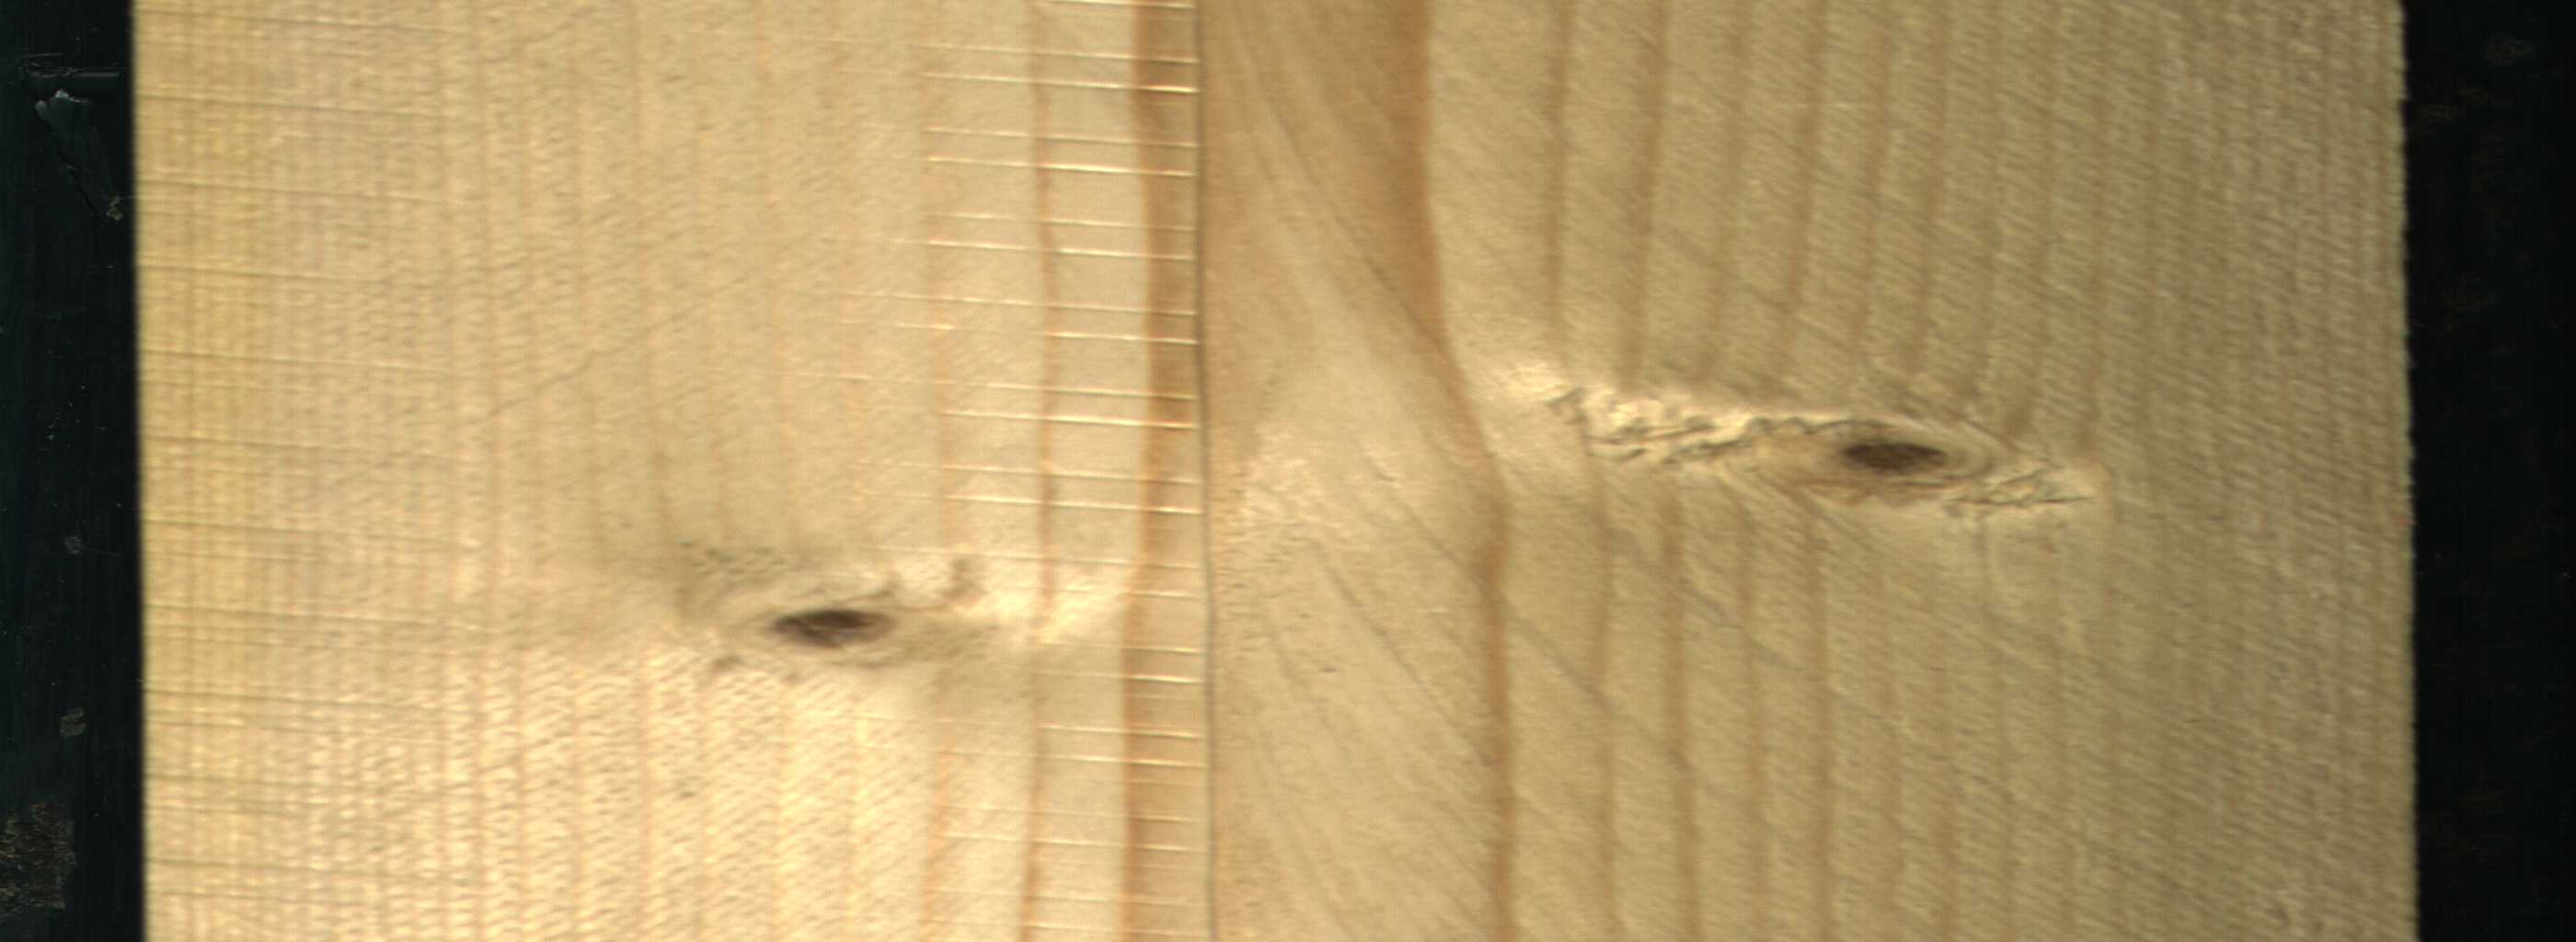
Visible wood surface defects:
Live_Knot
Live_Knot